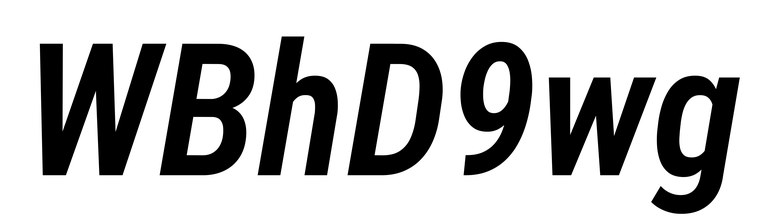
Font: Roboto-Italic_Condensed_SemiBold_Italic